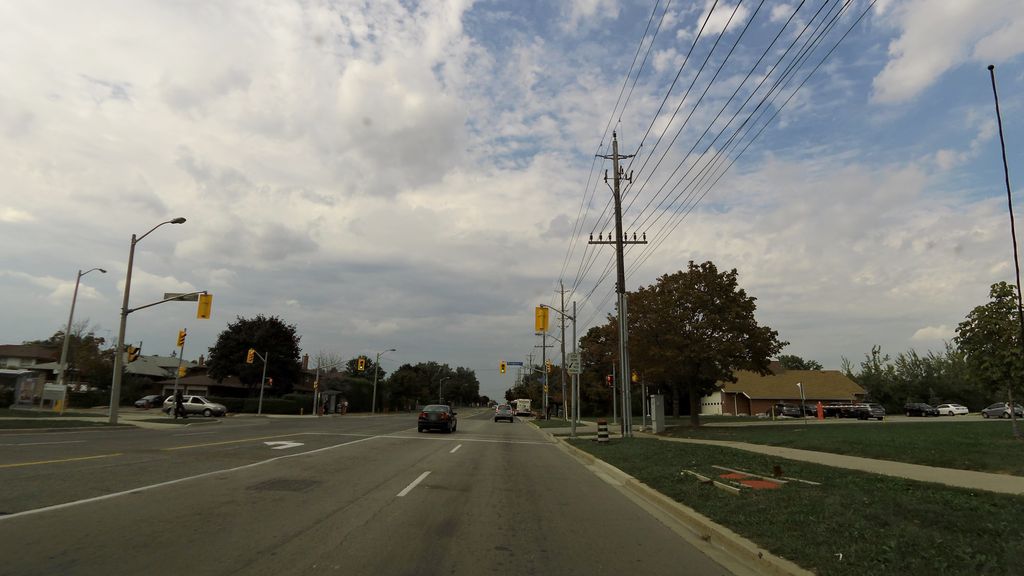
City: toronto